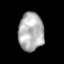
Tissue: lung
Cell type: Others
Senescence score: 0.2347
Nuclear area (px): 946
Mean DAPI intensity: 177.264